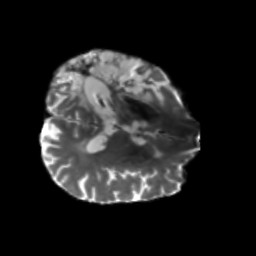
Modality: T2w
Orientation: axial
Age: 55
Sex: male
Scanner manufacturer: siemens
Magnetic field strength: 3 T
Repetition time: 5.25 s
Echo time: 0.08 s